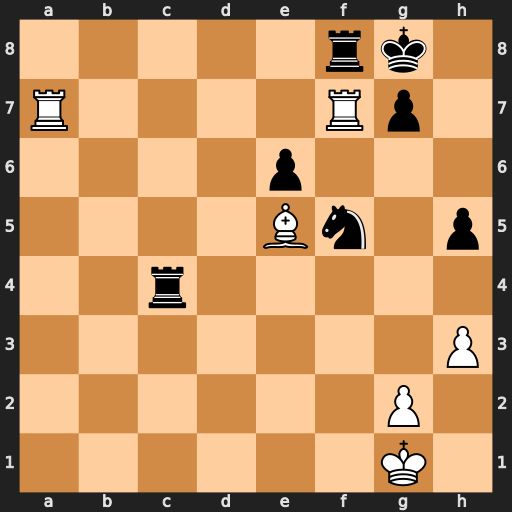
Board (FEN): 5rk1/R4Rp1/4p3/4Bn1p/2r5/7P/6P1/6K1
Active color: w
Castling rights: -
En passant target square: -
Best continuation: Rxg7+ Nxg7 Rxg7+